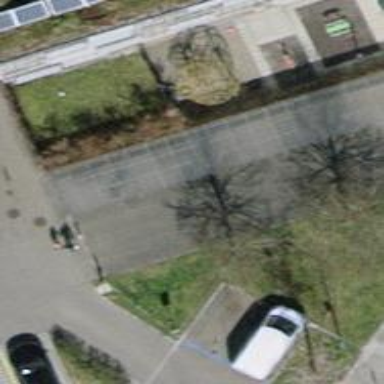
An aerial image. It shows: Bicycle parking area.